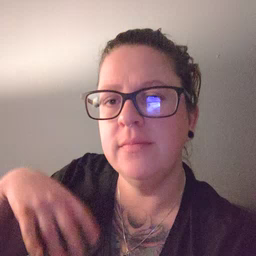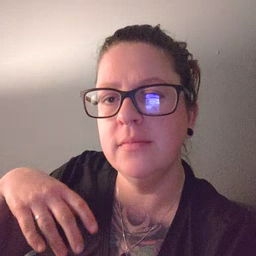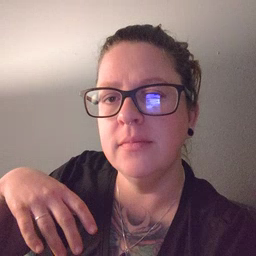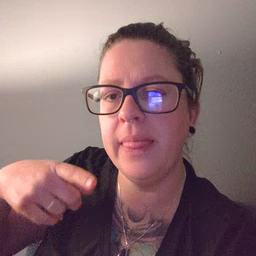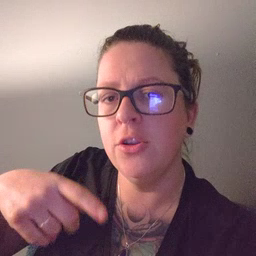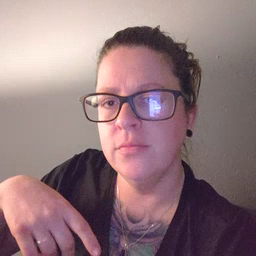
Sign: there